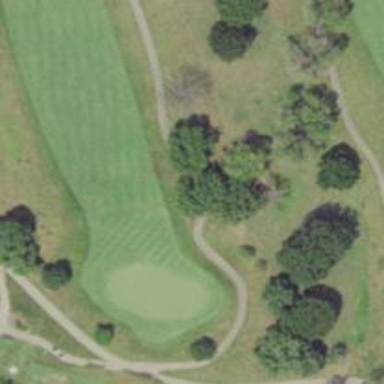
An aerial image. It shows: Footway that doubles as golf path.